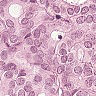
Metastatic tissue present: yes